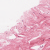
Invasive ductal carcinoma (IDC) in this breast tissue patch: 0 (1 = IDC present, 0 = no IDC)